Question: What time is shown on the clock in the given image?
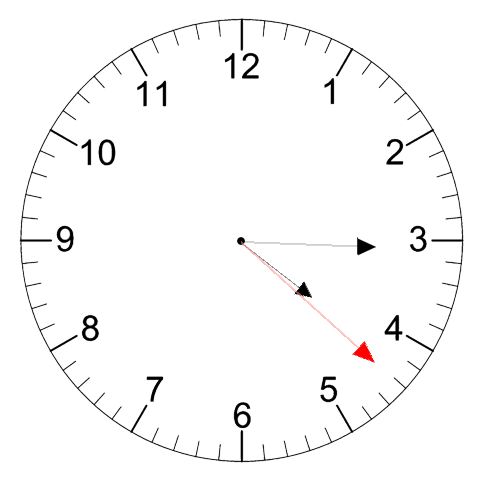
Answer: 04:15:22